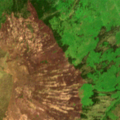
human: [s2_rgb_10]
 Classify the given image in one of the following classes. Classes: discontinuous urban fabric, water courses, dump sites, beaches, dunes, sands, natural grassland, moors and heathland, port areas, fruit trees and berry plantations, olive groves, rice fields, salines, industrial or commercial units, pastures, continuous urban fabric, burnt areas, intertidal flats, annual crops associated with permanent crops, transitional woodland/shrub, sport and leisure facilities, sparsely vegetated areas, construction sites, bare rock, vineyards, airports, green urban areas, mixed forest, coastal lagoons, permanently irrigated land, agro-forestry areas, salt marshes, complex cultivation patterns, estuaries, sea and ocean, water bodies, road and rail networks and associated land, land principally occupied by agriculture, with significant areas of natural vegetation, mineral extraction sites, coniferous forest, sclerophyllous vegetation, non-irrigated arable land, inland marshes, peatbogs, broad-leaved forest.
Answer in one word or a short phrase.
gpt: moors and heathland, burnt areas, peatbogs